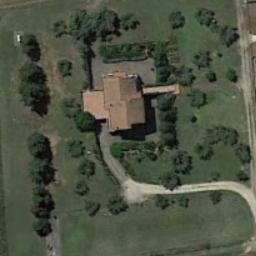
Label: sparse_residential